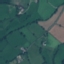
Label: Pasture